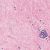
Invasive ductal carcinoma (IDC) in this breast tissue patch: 0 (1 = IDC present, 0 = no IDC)